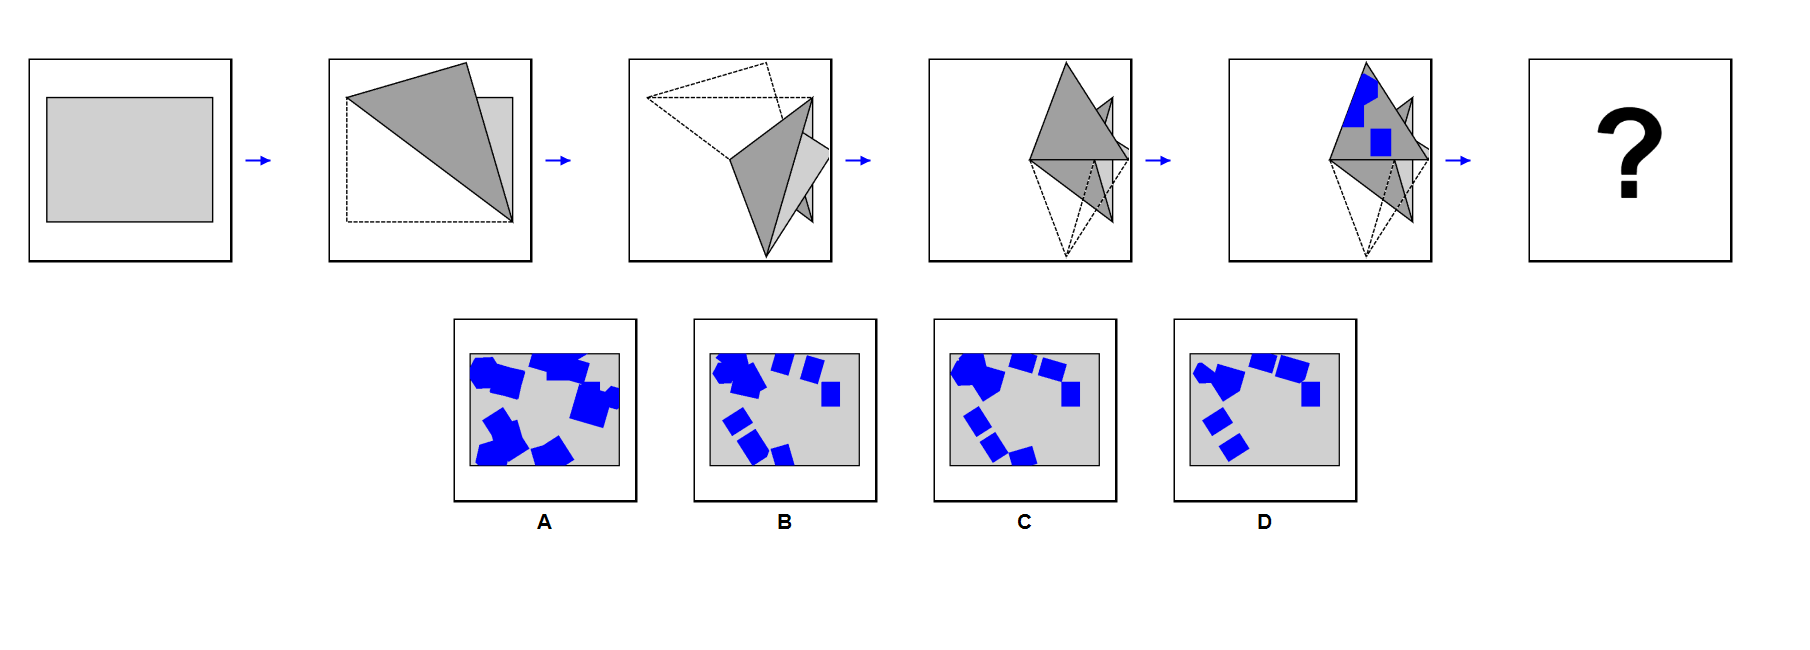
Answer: C